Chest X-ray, AP view. Patient: 64 years old, sex M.
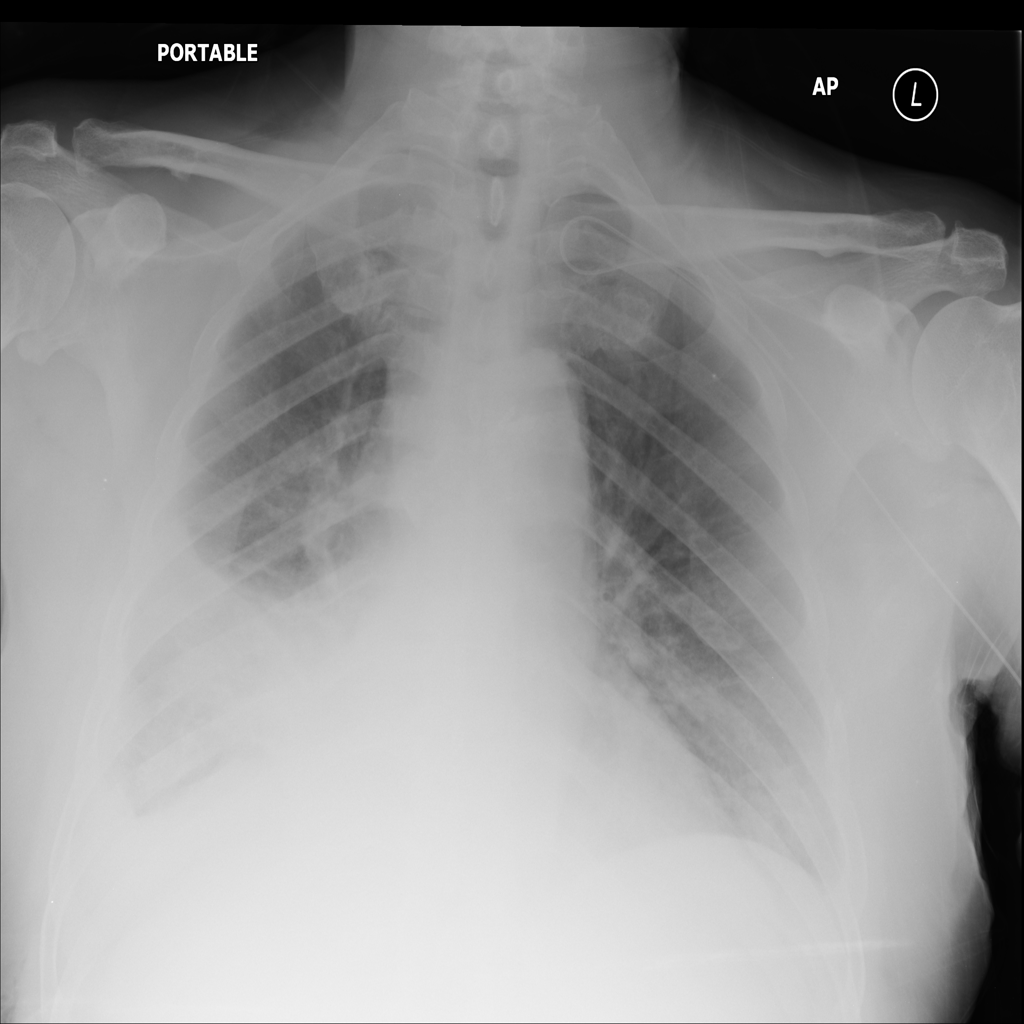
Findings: Atelectasis, Infiltration